Interaction volume radius: 5 \u00c5
Interaction volume height: 20 \u00c5
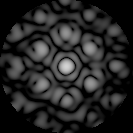
Disorder parameter: 0.4759